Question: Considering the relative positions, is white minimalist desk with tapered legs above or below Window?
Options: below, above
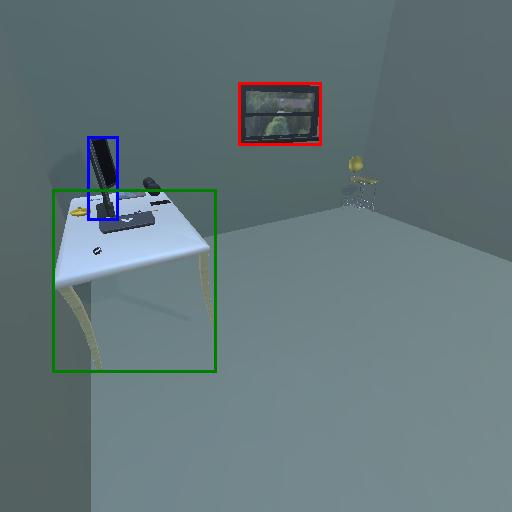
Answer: below